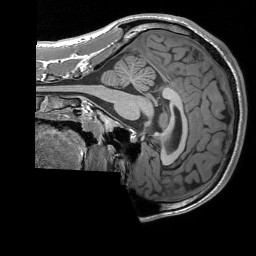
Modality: T1w
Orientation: sagittal
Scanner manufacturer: siemens
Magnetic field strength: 3 T
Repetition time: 1.76 s
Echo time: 0.0022 s